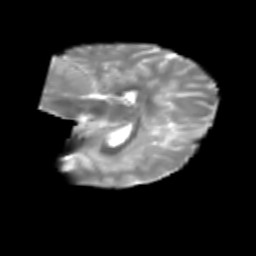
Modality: T2w
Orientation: sagittal
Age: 7
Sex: female
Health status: healthy